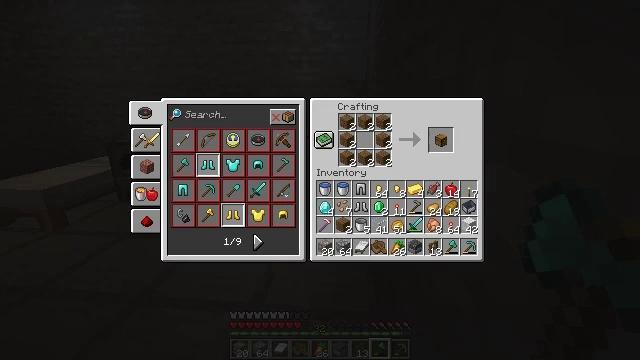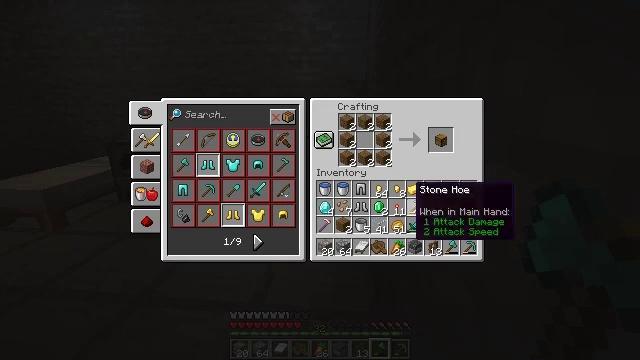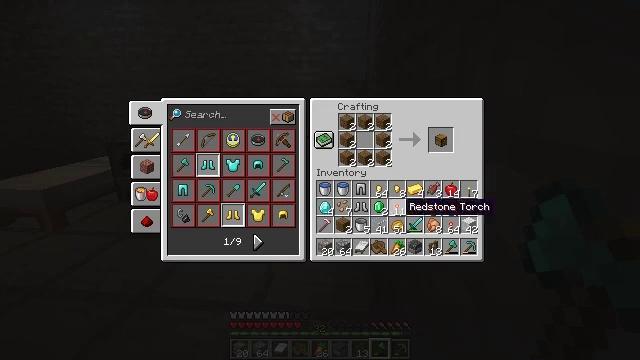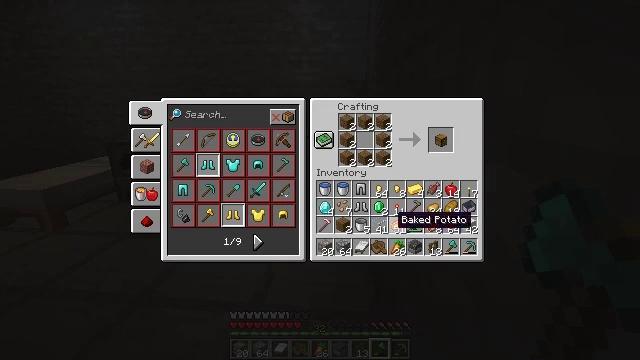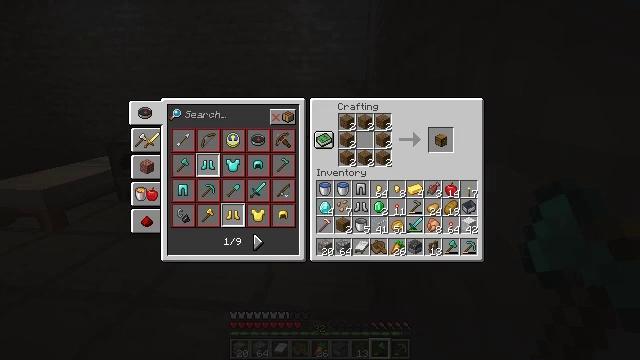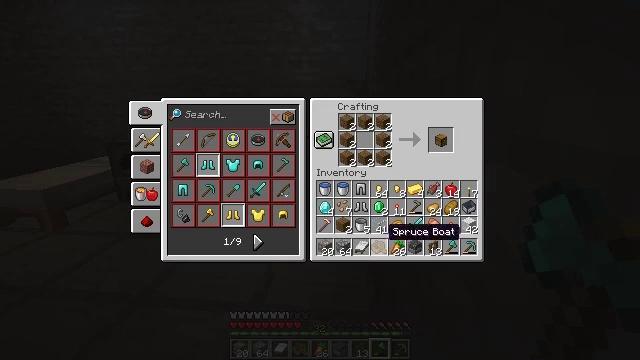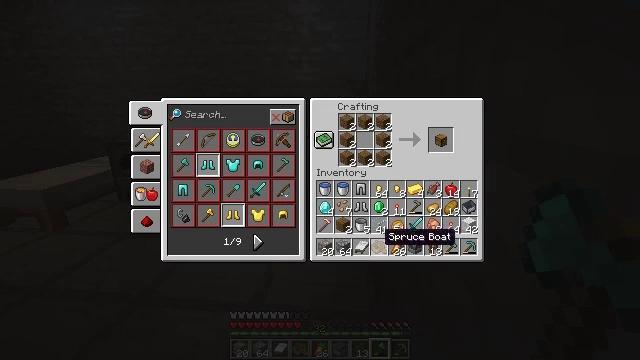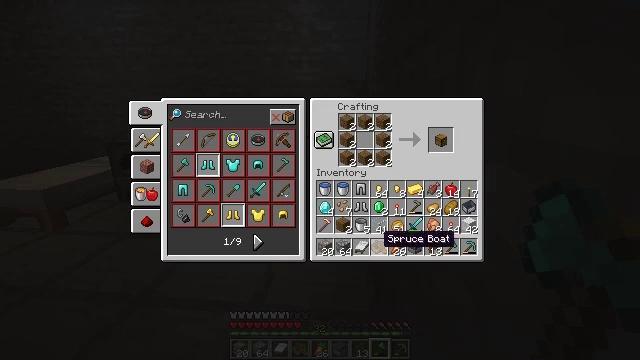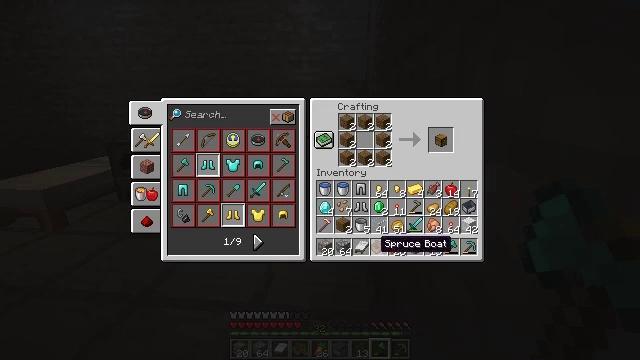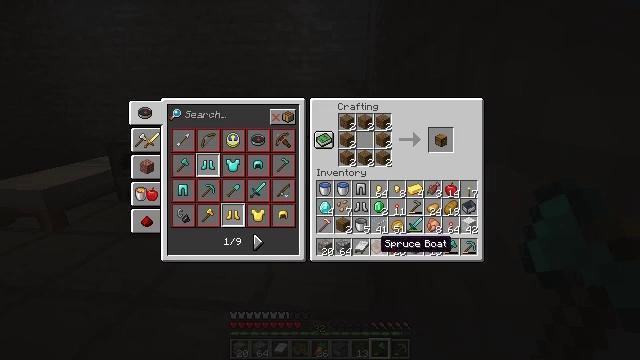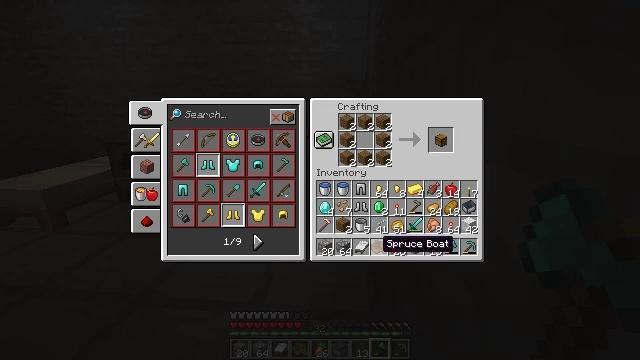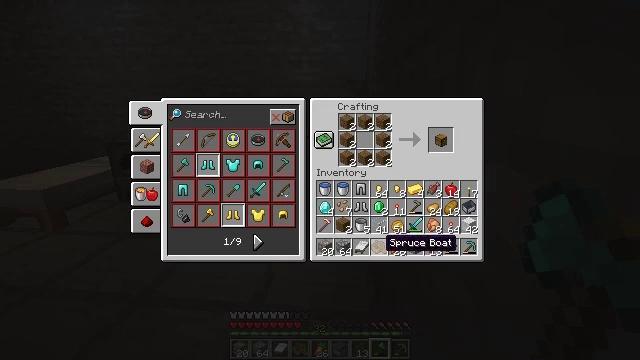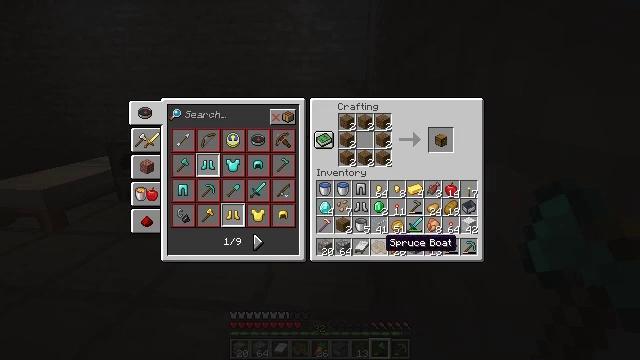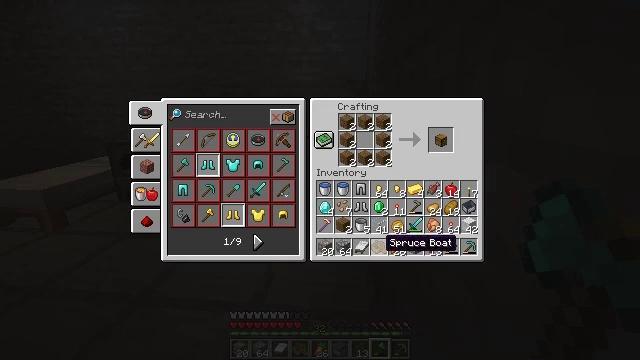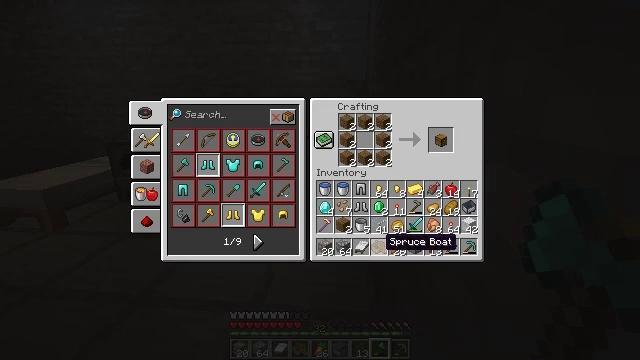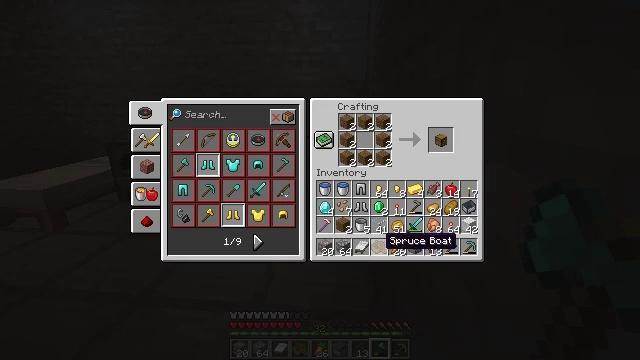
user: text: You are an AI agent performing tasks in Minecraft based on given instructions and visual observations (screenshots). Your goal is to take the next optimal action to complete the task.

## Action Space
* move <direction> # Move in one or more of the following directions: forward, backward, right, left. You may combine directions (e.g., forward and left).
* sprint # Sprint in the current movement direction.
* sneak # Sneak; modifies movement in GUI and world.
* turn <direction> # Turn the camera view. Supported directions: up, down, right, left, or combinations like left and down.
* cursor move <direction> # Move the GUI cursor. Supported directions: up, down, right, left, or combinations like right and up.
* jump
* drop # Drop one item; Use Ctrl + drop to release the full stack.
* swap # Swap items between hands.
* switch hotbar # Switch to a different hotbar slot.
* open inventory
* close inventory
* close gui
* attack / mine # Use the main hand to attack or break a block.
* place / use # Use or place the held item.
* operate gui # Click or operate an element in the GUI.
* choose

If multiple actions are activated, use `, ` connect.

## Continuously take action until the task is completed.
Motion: motion action
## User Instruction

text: Remove a spruce boat from the inventory.
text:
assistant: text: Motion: turn left and down
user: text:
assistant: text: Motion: turn left and down
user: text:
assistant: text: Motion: turn left and down
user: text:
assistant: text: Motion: no_op
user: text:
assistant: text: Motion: no_op
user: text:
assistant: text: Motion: no_op
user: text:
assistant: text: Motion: no_op
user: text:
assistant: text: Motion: no_op
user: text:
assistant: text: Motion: no_op
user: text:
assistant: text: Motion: no_op
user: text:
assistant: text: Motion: no_op
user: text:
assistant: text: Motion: no_op
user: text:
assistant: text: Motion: no_op
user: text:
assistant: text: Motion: no_op
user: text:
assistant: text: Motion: no_op
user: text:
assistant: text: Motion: no_op
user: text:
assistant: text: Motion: no_op
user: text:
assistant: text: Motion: no_op
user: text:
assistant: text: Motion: no_op
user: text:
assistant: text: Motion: no_op
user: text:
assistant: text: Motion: attack / mine
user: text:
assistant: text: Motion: attack / mine
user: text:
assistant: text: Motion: turn left and up, attack / mine
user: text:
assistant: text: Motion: turn left and up
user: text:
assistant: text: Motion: turn left and up
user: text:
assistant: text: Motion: turn up
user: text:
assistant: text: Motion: no_op
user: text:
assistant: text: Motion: attack / mine
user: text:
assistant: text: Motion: attack / mine
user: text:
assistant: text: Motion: turn down, attack / mine